Question: When trying to setup timestamps for a comment system for users on my social media web app I get the error:
"TypeError: firebase__WEBPACK_IMPORTED_MODULE_4__["default"].firestore.FieldValue.serverTimeStamp is not a function. (In 'firebase__WEBPACK_IMPORTED_MODULE_4__["default"].firestore.FieldValue.serverTimeStamp()', 'firebase__WEBPACK_IMPORTED_MODULE_4__["default"].firestore.FieldValue.serverTimeStamp' is undefined)"
This is the section of code where the errors are coming from:
'''
const postComment = (event) => {
event.preventDefault();
db.collection("posts").doc(postId).collection("comments").add({
text: comment,
username: username.displayName,
timestamp: firebase.firestore.FieldValue.serverTimeStamp(),
});
setComment('');
}
'''
If anyone can help I would greatly appreciate it.
screenshot:

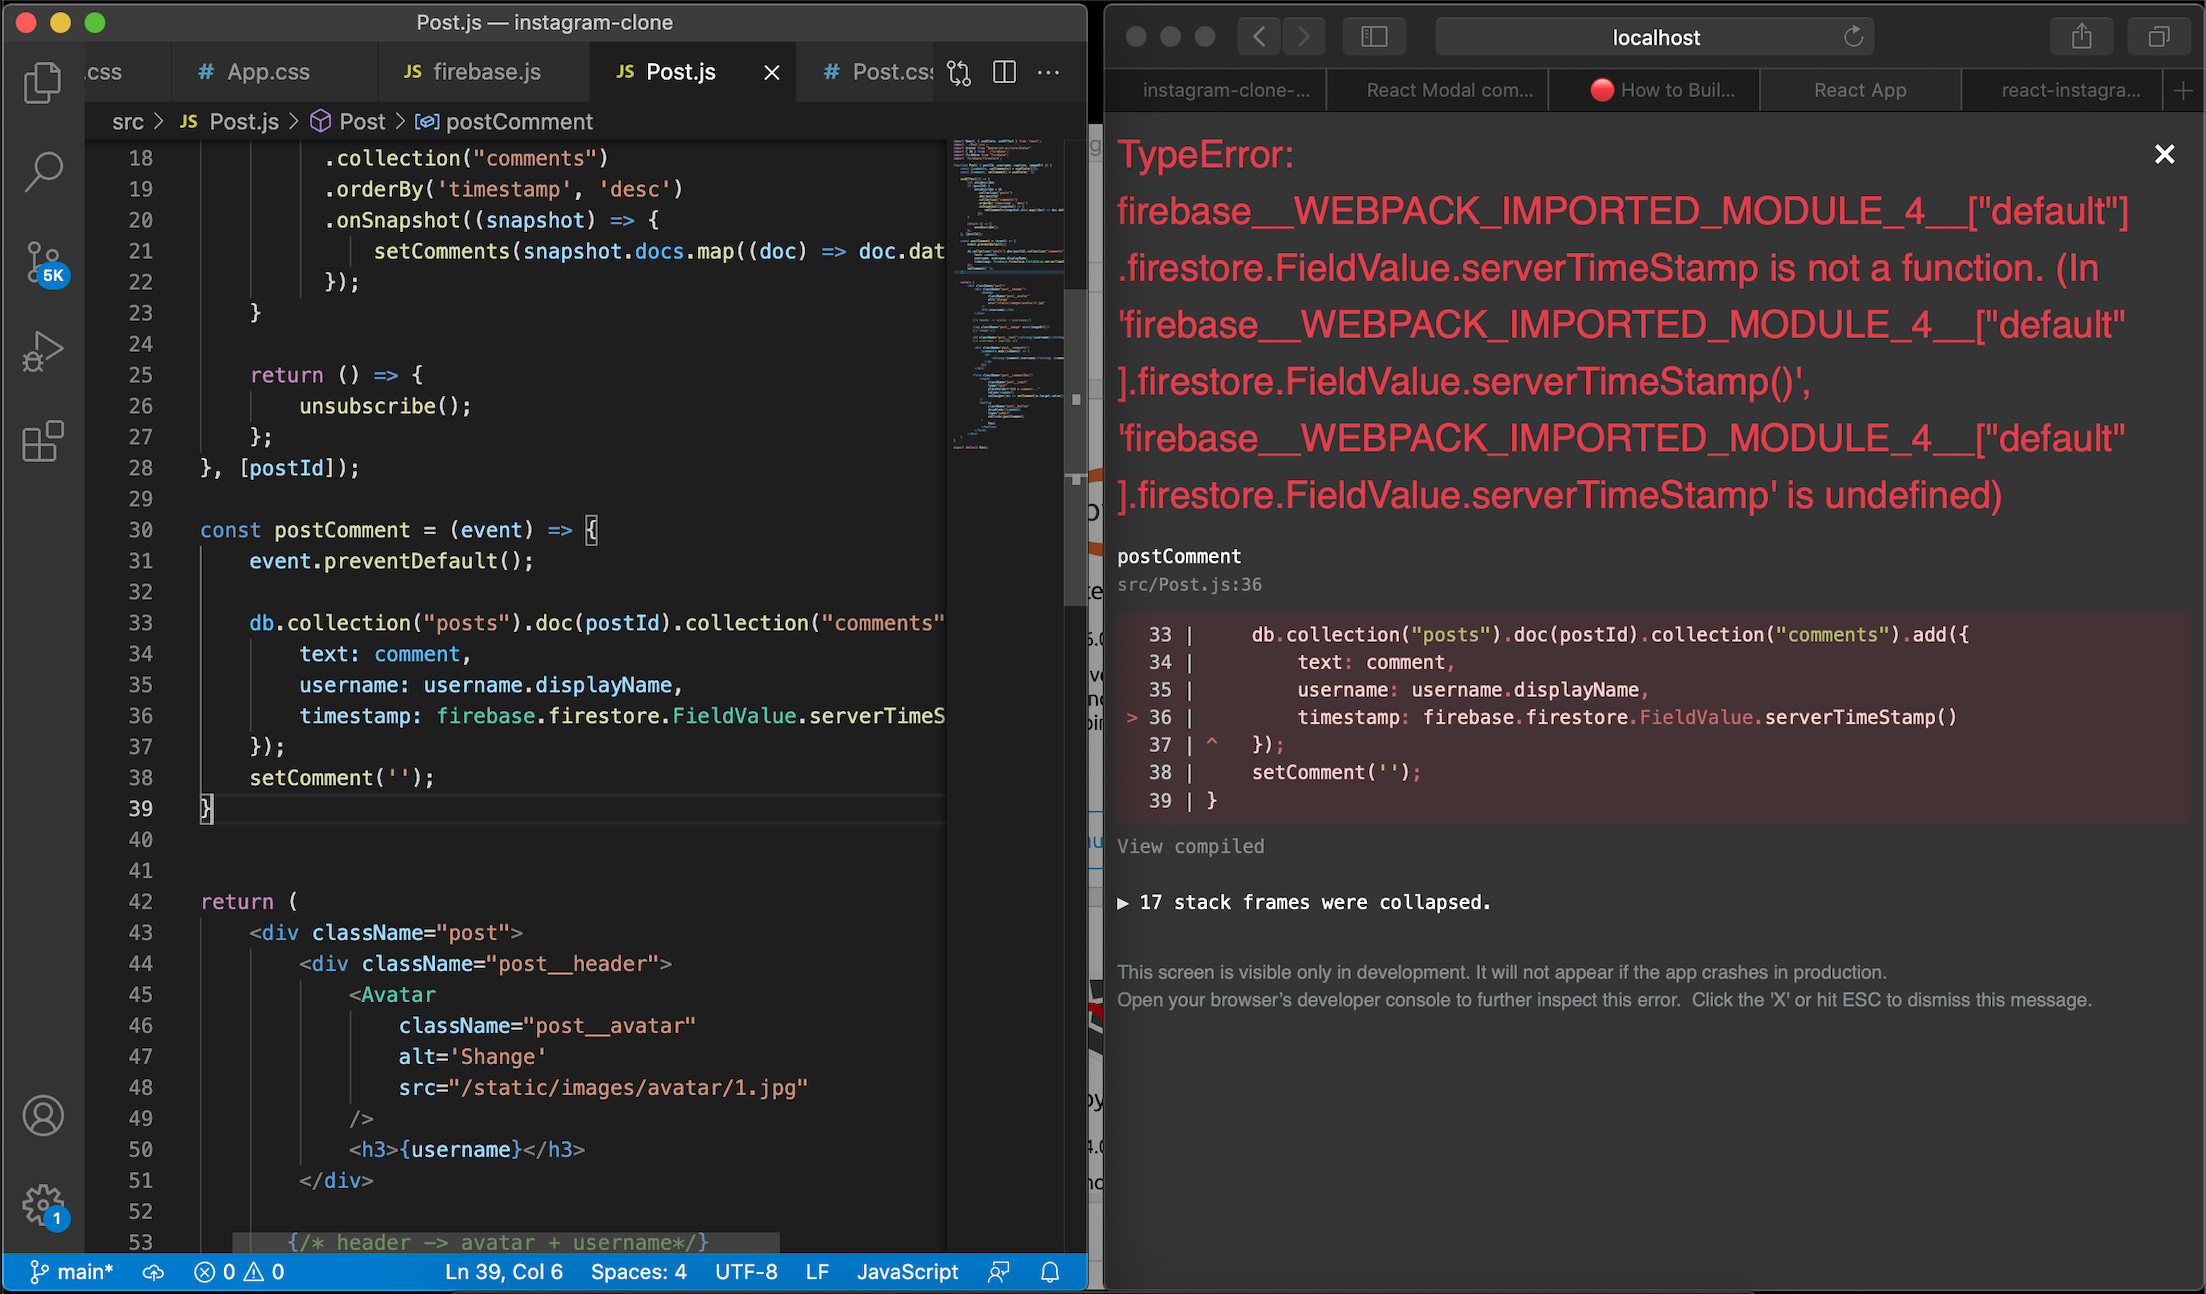
Answer: First off, there's a typo. It's 'serverTimestamp' and not 'serverTimeStamp'.
Also that 'firebase.js' file (visible in screenshot) is where you initialize Firebase, then I'll say export the timestamp from there itself as in this <URL>.
'''
import firebase from "firebase/app"
import "firebase/firestore"
const firestore = firebase.firestore()
const serverTimestamp = firebase.firestore.FieldValue.serverTimestamp()
export {firestore, serverTimestamp}
'''
Now you can easily use 'serverTimestamp()' directly in any other components.
The 'username' seems to be a string:
'''
db.collection("posts").doc(postId).collection("comments").add({
text: comment,
username, //username.displayName,
^^^^^^^^^^^^^^^^^^^^ remove this
timestamp: firebase.firestore.FieldValue.serverTimestamp(),
});
'''